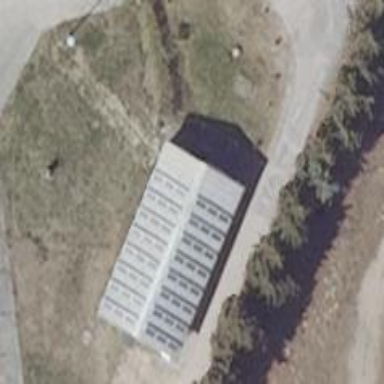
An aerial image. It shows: Small solar photovoltaic panel generator at farm auxiliary building.